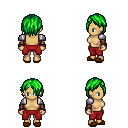
a pixel art fantasy rpg character, female body template, human, tanned skin, steel arm armor, red pants, green bangs hairstyle, cloth bracers, brown slippers, four views (front, back, left, right), 2x2 character sprite sheet, small pixel art, hard edges, no anti-aliasing